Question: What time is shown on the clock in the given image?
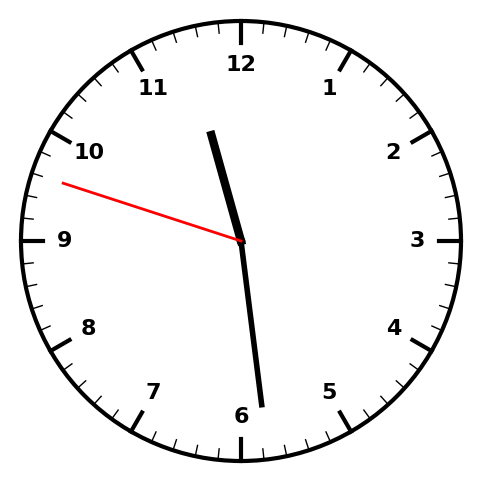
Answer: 11:28:48